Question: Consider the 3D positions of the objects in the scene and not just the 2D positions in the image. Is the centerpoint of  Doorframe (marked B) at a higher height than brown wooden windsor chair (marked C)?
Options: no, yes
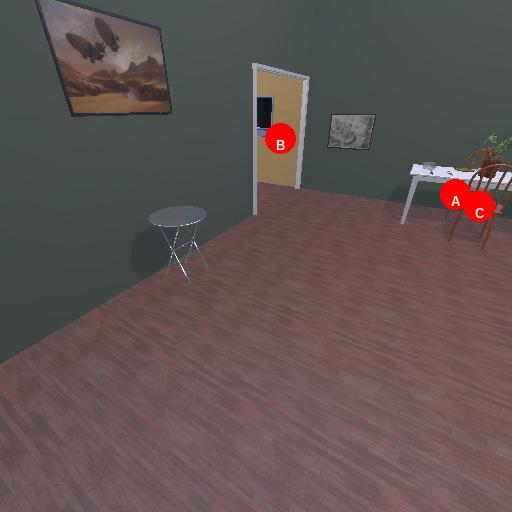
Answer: no